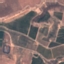
Land use / land cover: PermanentCrop